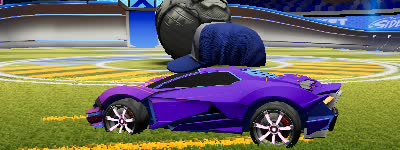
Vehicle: werewolf